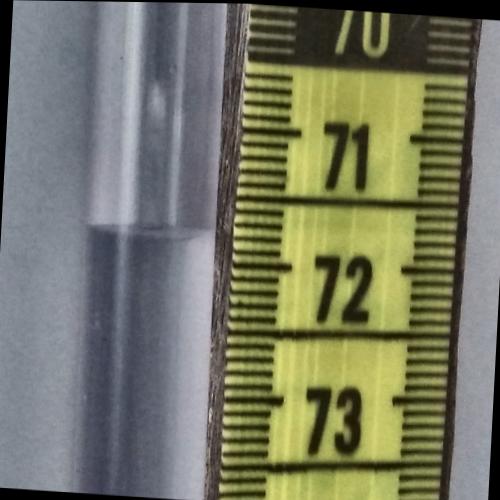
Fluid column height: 71.8 cm